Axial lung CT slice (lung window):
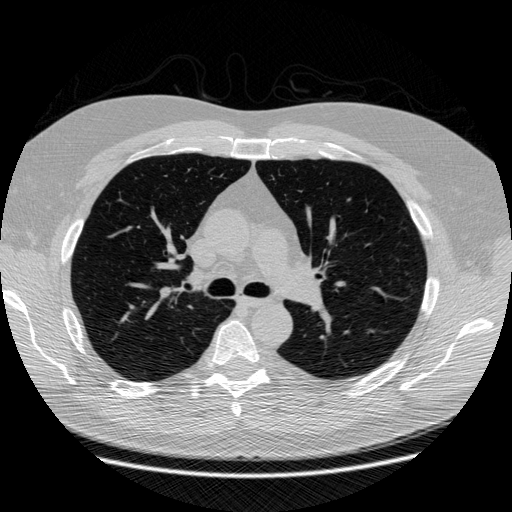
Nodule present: no